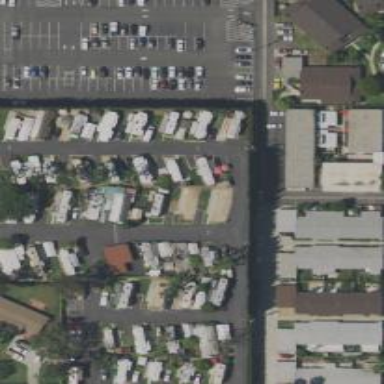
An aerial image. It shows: Residential area known as trailer park.